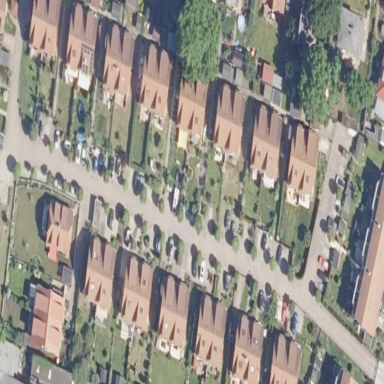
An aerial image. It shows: Living street paved with paving stones.